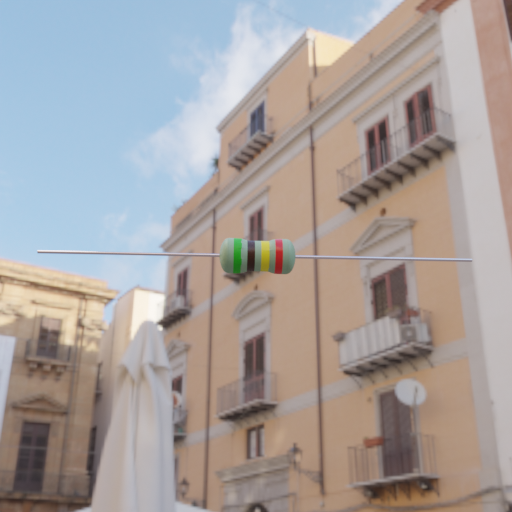
Resistor colour bands (in order): green, black, yellow, red